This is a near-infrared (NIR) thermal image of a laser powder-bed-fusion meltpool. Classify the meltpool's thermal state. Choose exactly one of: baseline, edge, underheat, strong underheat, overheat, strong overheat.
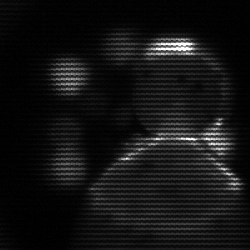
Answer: edge